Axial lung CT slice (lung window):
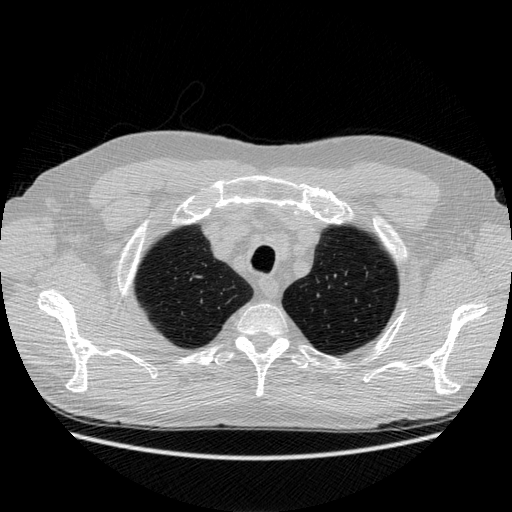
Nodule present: no